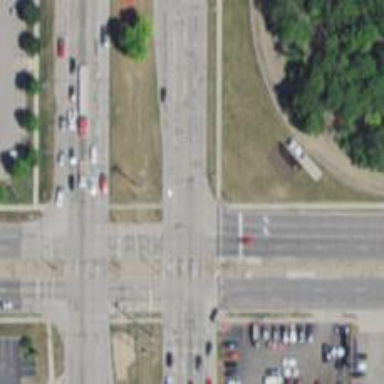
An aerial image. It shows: Secondary road with separate asphalt sidewalk.